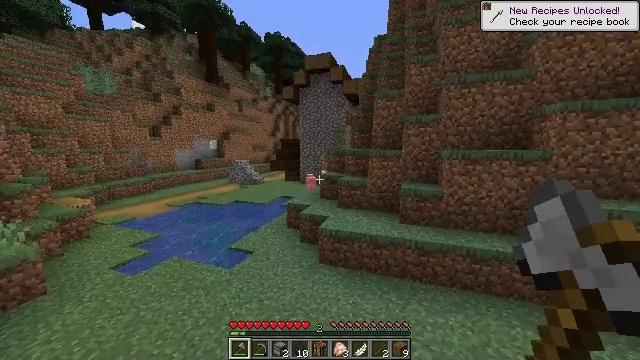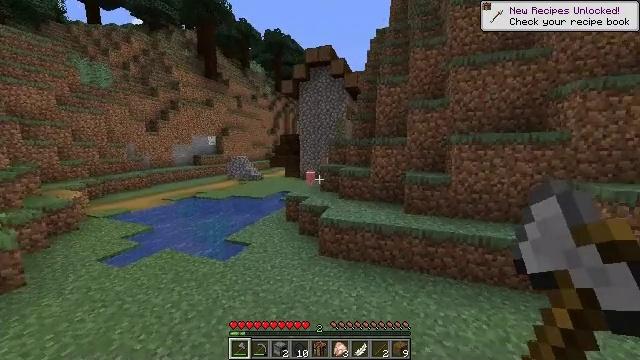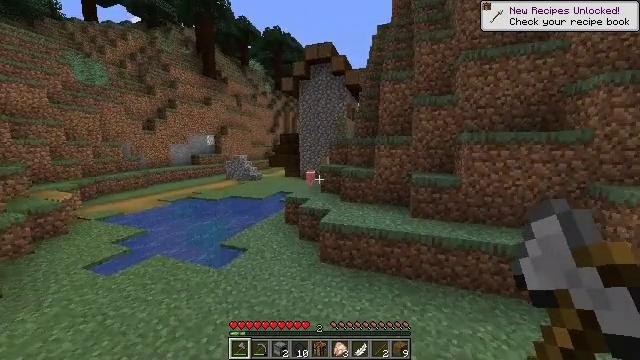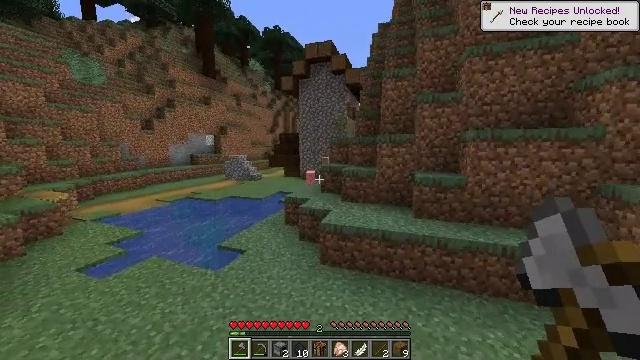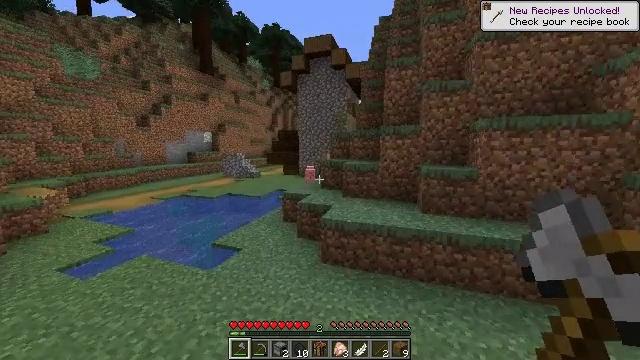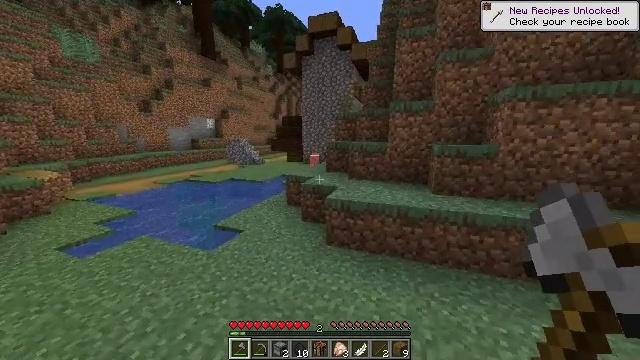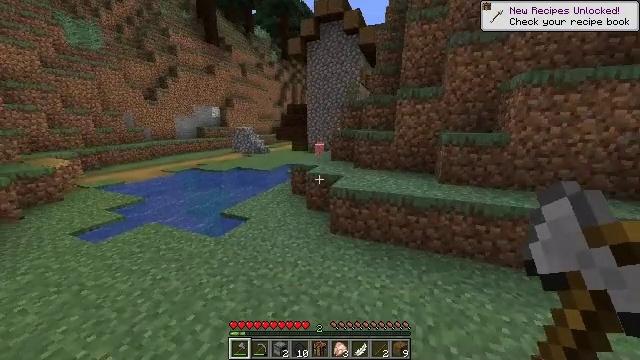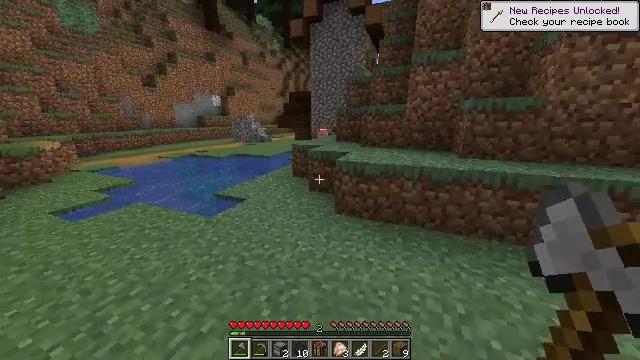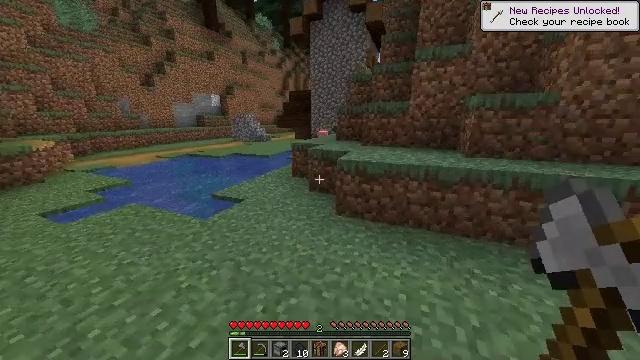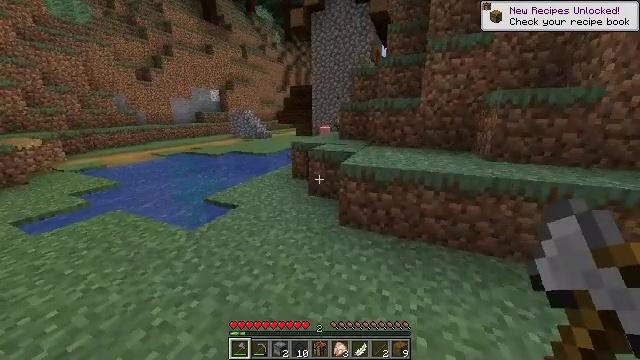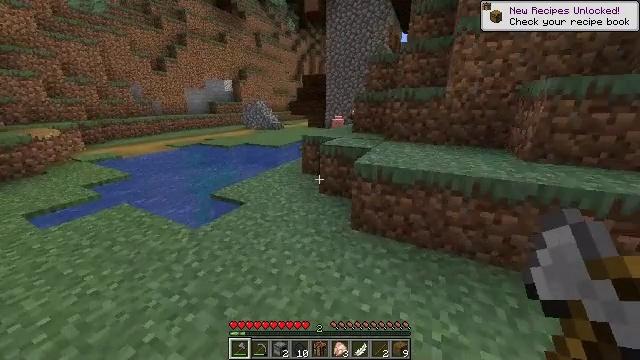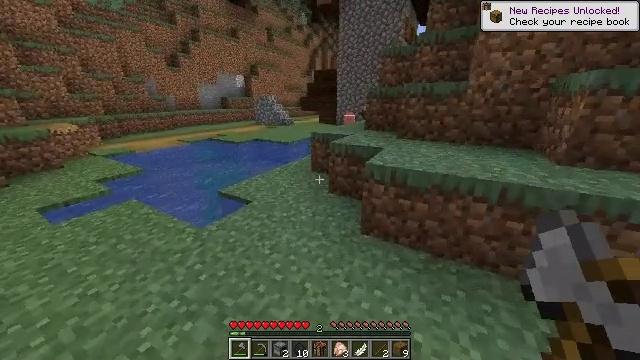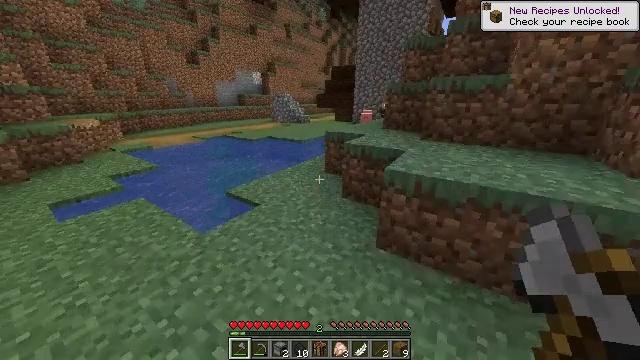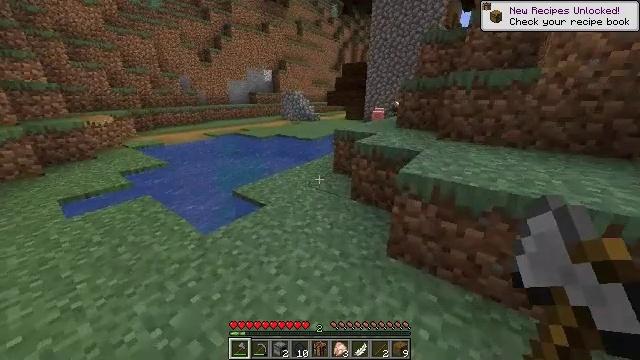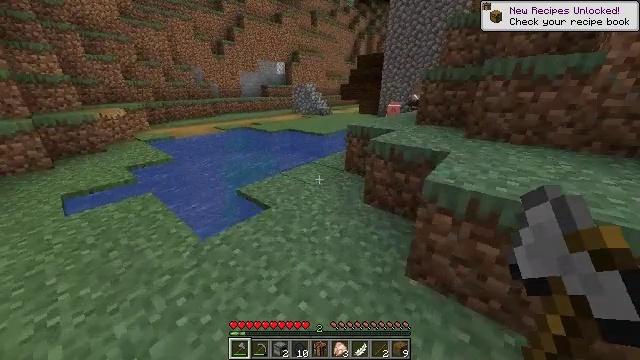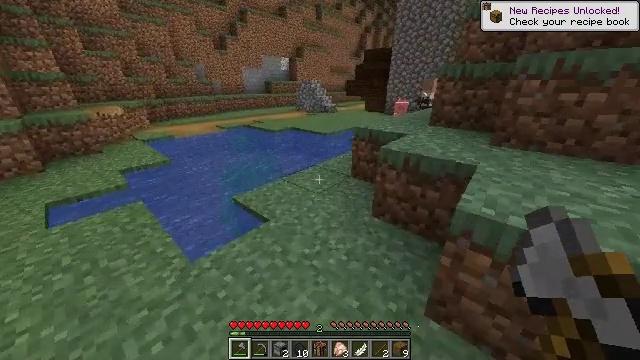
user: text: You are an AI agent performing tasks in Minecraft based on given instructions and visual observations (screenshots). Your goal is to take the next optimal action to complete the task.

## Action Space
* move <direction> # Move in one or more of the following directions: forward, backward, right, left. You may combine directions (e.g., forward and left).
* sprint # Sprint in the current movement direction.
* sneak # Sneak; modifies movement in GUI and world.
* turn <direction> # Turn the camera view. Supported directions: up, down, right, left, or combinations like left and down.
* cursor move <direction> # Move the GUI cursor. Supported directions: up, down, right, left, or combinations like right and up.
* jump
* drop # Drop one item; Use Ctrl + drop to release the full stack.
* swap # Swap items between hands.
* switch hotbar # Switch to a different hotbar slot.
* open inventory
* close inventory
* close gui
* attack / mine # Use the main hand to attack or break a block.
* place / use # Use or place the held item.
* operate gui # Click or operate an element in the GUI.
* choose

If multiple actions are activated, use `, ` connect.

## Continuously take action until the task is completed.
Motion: motion action
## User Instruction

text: Retrieve the blue bed from the ground.
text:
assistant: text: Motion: move forward, sprint
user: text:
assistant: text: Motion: move forward, sprint
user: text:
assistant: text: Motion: move forward, sprint
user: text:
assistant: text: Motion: move forward, sprint
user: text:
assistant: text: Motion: move forward, sprint, turn left and down
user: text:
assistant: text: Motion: move forward, sprint, turn left and down
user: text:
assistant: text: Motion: move forward, sprint, turn down
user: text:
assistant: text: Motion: move forward, sprint
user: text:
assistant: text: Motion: move forward, sprint
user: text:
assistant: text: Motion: move forward, sprint, turn left and down
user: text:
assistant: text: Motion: move forward, sprint, turn left and down
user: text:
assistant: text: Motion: move forward, sprint, turn left
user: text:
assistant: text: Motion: move forward, sprint, turn left
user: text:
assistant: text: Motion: move forward, sprint, turn left and down
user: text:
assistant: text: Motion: move forward, sprint, turn left
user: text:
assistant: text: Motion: move forward, sprint, turn right
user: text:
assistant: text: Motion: move forward, sprint, turn right and up
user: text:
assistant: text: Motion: move forward, sprint, turn right and up
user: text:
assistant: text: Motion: move forward, sprint, turn right and up, jump
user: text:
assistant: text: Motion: move forward, sprint, jump
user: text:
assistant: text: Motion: move forward, sprint, jump
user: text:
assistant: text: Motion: move forward, sprint, jump
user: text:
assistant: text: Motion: move forward, sprint, jump
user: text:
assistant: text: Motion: move forward, sprint, jump
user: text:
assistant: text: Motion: move forward, sprint, jump
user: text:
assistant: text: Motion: move forward, sprint, jump
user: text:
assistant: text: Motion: move forward, sprint, jump
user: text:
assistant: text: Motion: move forward, sprint, turn left, jump
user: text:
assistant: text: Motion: move forward, sprint, jump
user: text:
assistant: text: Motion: move forward, sprint, jump